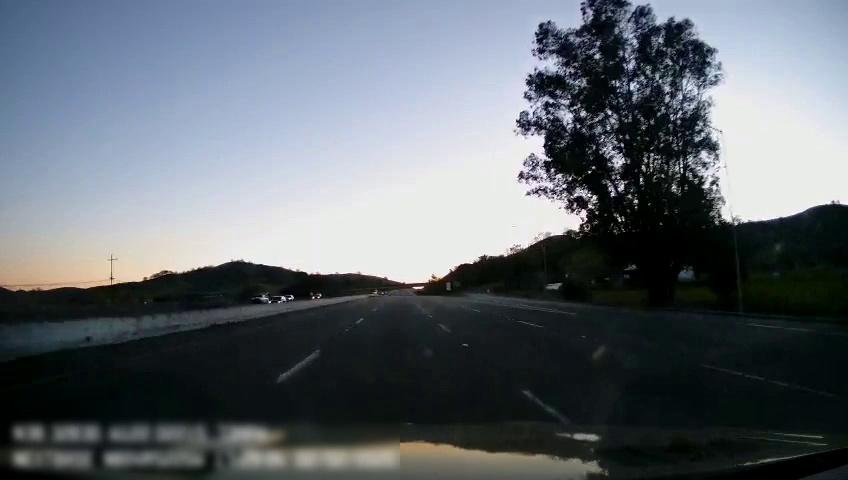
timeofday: Day
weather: Sunny
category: Drivable Space
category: Vehicles | SUV
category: Vehicles | Car
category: Vehicles | Car
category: Lanes | Current Lane
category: Lanes | Current Lane
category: Lanes | Alternate Lane
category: Lanes | Alternate Lane
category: Lanes | Alternate Lane
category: Lanes | Alternate Lane
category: Lanes | Alternate Lane